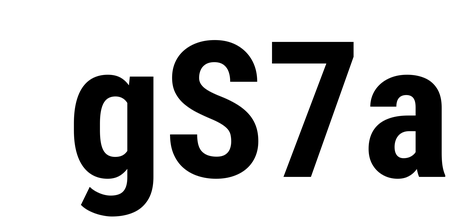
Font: Roboto_Condensed_Bold